Question: '''
#nav ul ul li {
display: block;
font-color: blue;
font-size: 1.5em;
z-index: 1;
position: relative;
}
'''

For example, I have a mobile responsive site, and the main menu works fine, but when I resize the browser window to be small, to replicate a small screen such as a mobile phones.... One of the main menu items that has a drop down list gets displayed on top of the other main menu items. This means that the main menu drop down items are displayed on top of some main menu text directly underneath!
I have done z index so the drop down menu does sit on top, but the problem is, even though it sits on top, the main menu underneath is still displayed.
This is the <URL>
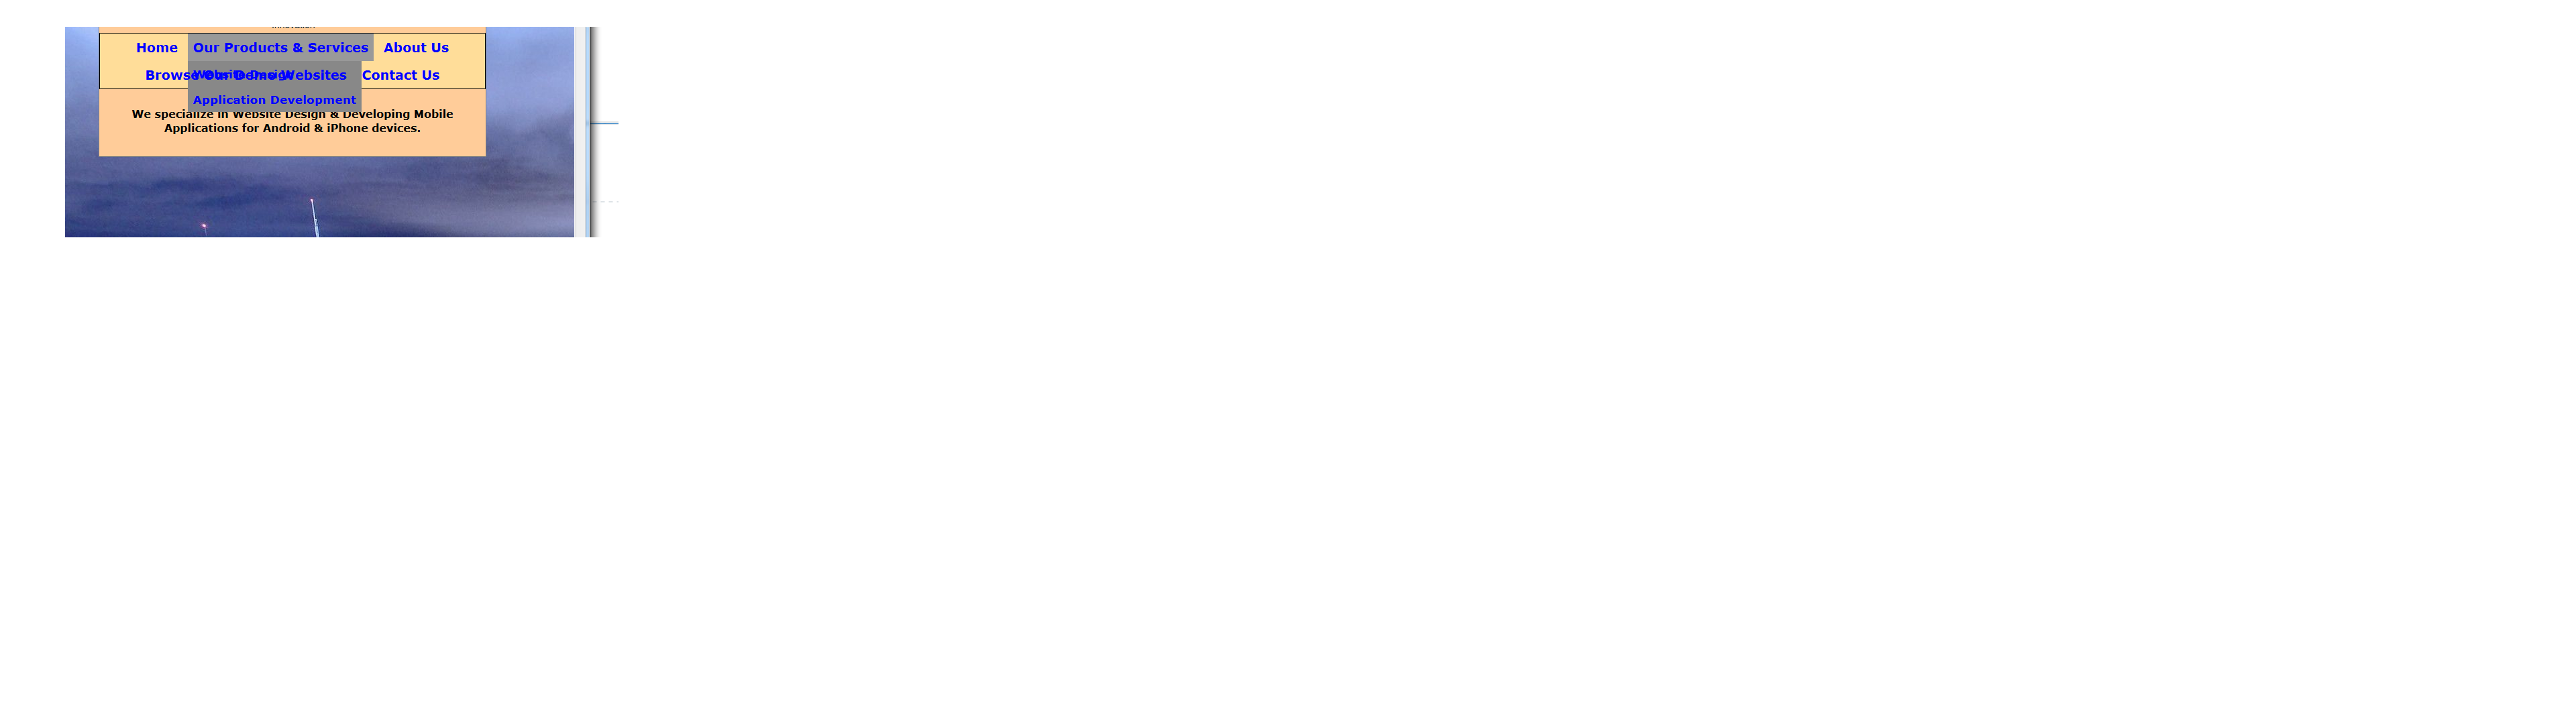
Answer: When you don't set 'z-index', elements follow a default ordering for which gets displayed on top:
> > When no element has a z-index, elements are stacked in this order (from bottom to top):
1. Background and borders of the root element
2. Descendant blocks in the normal flow, in order of appearance (in HTML)
3. Descendant positioned elements, in order of appearance (in HTML)
<URL>
In your HTML, the 'ul' for the submenu appears before the HTML for the other menu items, and so the other menu items appear on top of the submenu's background.
To fix this, set a 'z-index' so that the background of the 'ul' will be promoted:
'''
#nav ul ul {
z-index: 1;
}
'''
<URL>